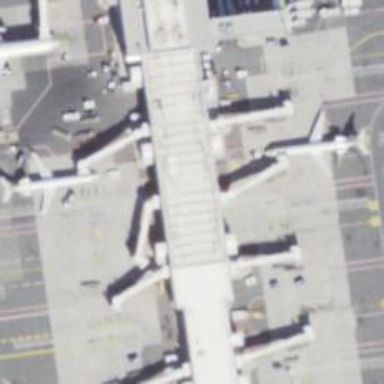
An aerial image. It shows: Airport gate.